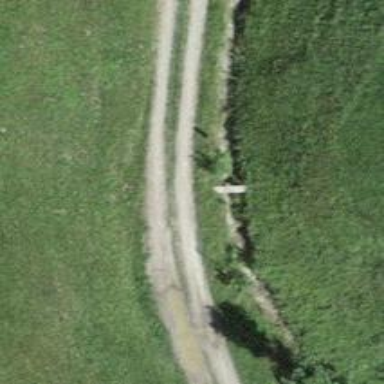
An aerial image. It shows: Path bridge with grass surface.